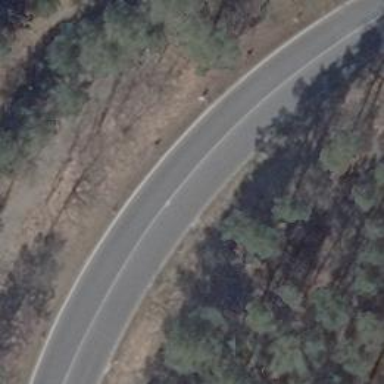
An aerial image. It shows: Secondary road with asphalt surface.